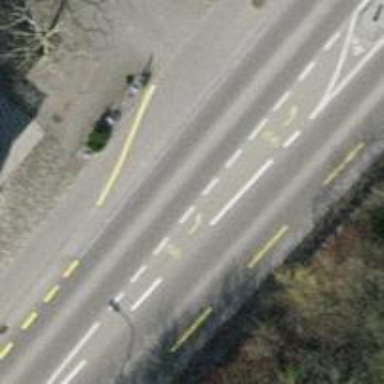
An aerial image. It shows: Primary road with asphalt surface.